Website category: restaurant
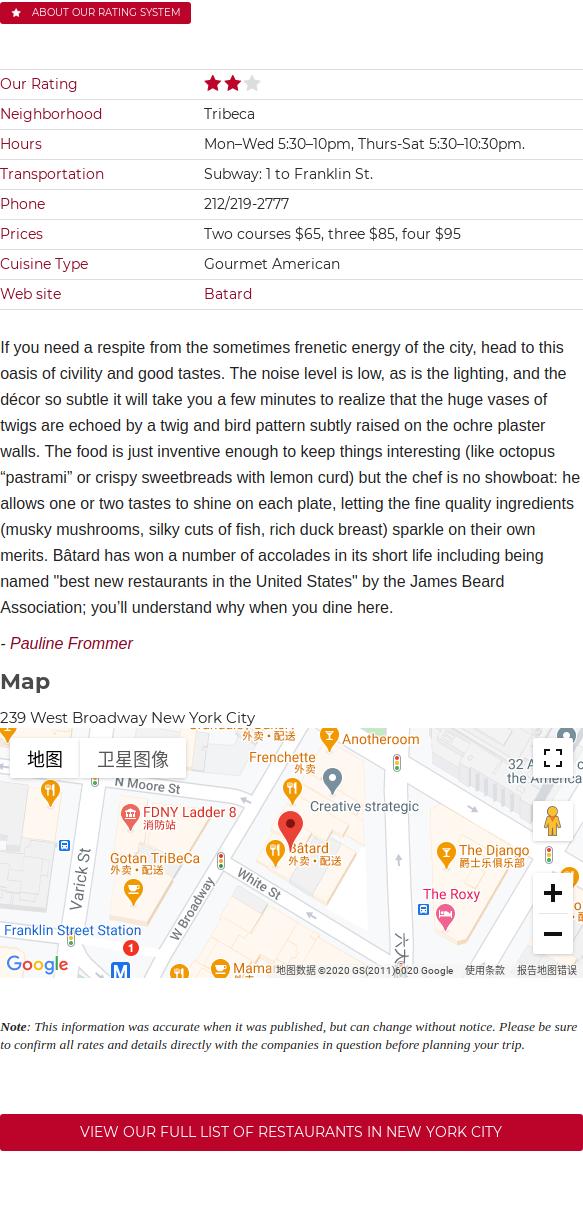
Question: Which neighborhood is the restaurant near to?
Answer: Tribeca

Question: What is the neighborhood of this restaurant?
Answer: Tribeca

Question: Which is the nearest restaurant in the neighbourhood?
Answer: Tribeca

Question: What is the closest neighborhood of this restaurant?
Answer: Tribeca

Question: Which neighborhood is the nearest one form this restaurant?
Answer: Tribeca

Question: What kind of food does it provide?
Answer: Gourmet American

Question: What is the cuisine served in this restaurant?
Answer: Gourmet American

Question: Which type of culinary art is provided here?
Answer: Gourmet American

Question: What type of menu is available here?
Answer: Gourmet American

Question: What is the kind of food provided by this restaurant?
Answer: Gourmet American

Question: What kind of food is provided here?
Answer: Gourmet American

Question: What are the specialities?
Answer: Gourmet American

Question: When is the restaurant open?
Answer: MonWed 5:3010pm, Thurs-Sat 5:3010:30pm.

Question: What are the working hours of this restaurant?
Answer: MonWed 5:3010pm, Thurs-Sat 5:3010:30pm.

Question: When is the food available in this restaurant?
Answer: MonWed 5:3010pm, Thurs-Sat 5:3010:30pm.

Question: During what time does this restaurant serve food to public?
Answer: MonWed 5:3010pm, Thurs-Sat 5:3010:30pm.

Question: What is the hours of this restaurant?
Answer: MonWed 5:3010pm, Thurs-Sat 5:3010:30pm.

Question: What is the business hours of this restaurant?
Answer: MonWed 5:3010pm, Thurs-Sat 5:3010:30pm.

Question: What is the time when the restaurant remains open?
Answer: MonWed 5:3010pm, Thurs-Sat 5:3010:30pm.

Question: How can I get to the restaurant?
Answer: Subway: 1 to Franklin St.

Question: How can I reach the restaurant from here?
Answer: Subway: 1 to Franklin St.

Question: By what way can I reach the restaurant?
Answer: Subway: 1 to Franklin St.

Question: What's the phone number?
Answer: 212/219-2777

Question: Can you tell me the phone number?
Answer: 212/219-2777

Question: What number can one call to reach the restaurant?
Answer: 212/219-2777

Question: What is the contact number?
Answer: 212/219-2777

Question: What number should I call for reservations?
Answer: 212/219-2777

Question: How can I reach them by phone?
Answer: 212/219-2777

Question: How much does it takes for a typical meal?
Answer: Two courses $65, three $85, four $95

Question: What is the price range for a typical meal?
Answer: Two courses $65, three $85, four $95

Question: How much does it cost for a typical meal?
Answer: Two courses $65, three $85, four $95

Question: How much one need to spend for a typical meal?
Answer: Two courses $65, three $85, four $95

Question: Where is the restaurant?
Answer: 239 West Broadway New York City

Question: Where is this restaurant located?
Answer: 239 West Broadway New York City

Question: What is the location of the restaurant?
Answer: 239 West Broadway New York City

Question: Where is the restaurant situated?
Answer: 239 West Broadway New York City

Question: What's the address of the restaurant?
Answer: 239 West Broadway New York City

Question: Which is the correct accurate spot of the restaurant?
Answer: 239 West Broadway New York City

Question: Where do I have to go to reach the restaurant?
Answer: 239 West Broadway New York City